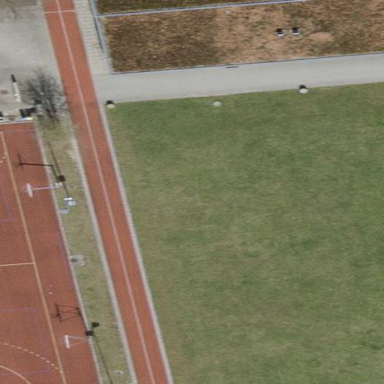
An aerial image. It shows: Athletics track located on leisure land.